Question: I am working on a long complex query:
'''
DECLARE @userParam VARCHAR(100)
,@startDateParam DATETIME
,@endDateParam DATETIME
,@orgTeamPK VARCHAR(100)
,@teamId VARCHAR(100)
,@productId VARCHAR(100)
SET @userParam = '%'
SET @startDateParam = '2013-09-02 00:00:00'
SET @endDateParam = '2013-09-08 00:00:00'
SET @orgTeamPK = '%'
SET @teamId = '%'
SET @productId = '%'
SELECT '3' AS RowType
,DTH.PointPerson AS Person
,'' AS [Status]
,'' AS OrganizationalTeam
,'' AS Project
,'' AS Sprint
,'' AS Story
,'Subtotal:' AS Task
,CAST(SUM(CASE
WHEN DATEPART(dw, DTH.ActivityDate) = 2
THEN DTH.[Hours]
ELSE 0
END) AS VARCHAR(20)) AS MondayHours
,CAST(SUM(CASE
WHEN DATEPART(dw, DTH.ActivityDate) = 3
THEN DTH.[Hours]
ELSE 0
END) AS VARCHAR(20)) AS TuesdayHours
,CAST(SUM(CASE
WHEN DATEPART(dw, DTH.ActivityDate) = 4
THEN DTH.[Hours]
ELSE 0
END) AS VARCHAR(20)) AS WednesdayHours
,CAST(SUM(CASE
WHEN DATEPART(dw, DTH.ActivityDate) = 5
THEN DTH.[Hours]
ELSE 0
END) AS VARCHAR(20)) AS ThursdayHours
,CAST(SUM(CASE
WHEN DATEPART(dw, DTH.ActivityDate) = 6
THEN DTH.[Hours]
ELSE 0
END) AS VARCHAR(20)) AS FridayHours
,CAST(SUM(CASE
WHEN DATEPART(dw, DTH.ActivityDate) = 7
THEN DTH.[Hours]
ELSE 0
END) AS VARCHAR(20)) AS SaturdayHours
,CAST(SUM(CASE
WHEN DATEPART(dw, DTH.ActivityDate) = 1
THEN DTH.[Hours]
ELSE 0
END) AS VARCHAR(20)) AS SundayHours
,CAST(SUM(DTH.[Hours]) AS VARCHAR(20)) AS TotalHours
FROM DailyTaskHours DTH
LEFT JOIN Task TSK ON DTH.TaskId = TSK.PK_Task
LEFT JOIN Story STY ON TSK.StoryId = STY.PK_Story
LEFT JOIN NonScrumStory NSS ON DTH.NonScrumStoryId = NSS.PK_NonScrumStory
LEFT JOIN Sprint SPT ON STY.SprintId = SPT.PK_Sprint
LEFT JOIN Product PDT ON STY.ProductId = PDT.PK_Product
LEFT JOIN ProductTeamUser PTU ON TSK.ProductTeamUserId = PTU.PK_ProductTeamUser
LEFT JOIN [User] USR ON PTU.UserId = USR.PK_User
LEFT JOIN OrganizationalTeam OLT ON USR.OrganizationalTeamId = OLT.PK_OrganizationalTeam
LEFT JOIN UserAuthorization UAN2 ON (PDT.PK_Product = UAN2.ProductId AND UAN2.Deleted IS NULL)
WHERE DTH.PointPerson LIKE @userParam
AND ActivityDate >= @startDateParam
AND ActivityDate <= @endDateParam
AND COALESCE(OLT.PK_OrganizationalTeam,'') LIKE @orgTeamPK
AND UAN2.ProductId LIKE @productId
GROUP BY DTH.PointPerson
HAVING SUM(DTH.[Hours]) > 0
) AS My_View
--
UNION
--
SELECT '3' AS RowType
,DTH.PointPerson AS Person
,'' AS [Status]
,'' AS OrganizationalTeam
,'' AS Project
,'' AS Sprint
,'' AS Story
,'Subtotal:' AS Task
,CAST(SUM(CASE
WHEN DATEPART(dw, DTH.ActivityDate) = 2
THEN DTH.[Hours]
ELSE 0
END) AS VARCHAR(20)) AS MondayHours
,CAST(SUM(CASE
WHEN DATEPART(dw, DTH.ActivityDate) = 3
THEN DTH.[Hours]
ELSE 0
END) AS VARCHAR(20)) AS TuesdayHours
,CAST(SUM(CASE
WHEN DATEPART(dw, DTH.ActivityDate) = 4
THEN DTH.[Hours]
ELSE 0
END) AS VARCHAR(20)) AS WednesdayHours
,CAST(SUM(CASE
WHEN DATEPART(dw, DTH.ActivityDate) = 5
THEN DTH.[Hours]
ELSE 0
END) AS VARCHAR(20)) AS ThursdayHours
,CAST(SUM(CASE
WHEN DATEPART(dw, DTH.ActivityDate) = 6
THEN DTH.[Hours]
ELSE 0
END) AS VARCHAR(20)) AS FridayHours
,CAST(SUM(CASE
WHEN DATEPART(dw, DTH.ActivityDate) = 7
THEN DTH.[Hours]
ELSE 0
END) AS VARCHAR(20)) AS SaturdayHours
,CAST(SUM(CASE
WHEN DATEPART(dw, DTH.ActivityDate) = 1
THEN DTH.[Hours]
ELSE 0
END) AS VARCHAR(20)) AS SundayHours
,CAST(SUM(DTH.[Hours]) AS VARCHAR(20)) AS TotalHours
FROM DailyTaskHours DTH
LEFT JOIN Task TSK ON DTH.TaskId = TSK.PK_Task
LEFT JOIN Story STY ON TSK.StoryId = STY.PK_Story
LEFT JOIN NonScrumStory NSS ON DTH.NonScrumStoryId = NSS.PK_NonScrumStory
LEFT JOIN Sprint SPT ON STY.SprintId = SPT.PK_Sprint
LEFT JOIN Product PDT ON STY.ProductId = PDT.PK_Product
LEFT JOIN ProductTeamUser PTU ON TSK.ProductTeamUserId = PTU.PK_ProductTeamUser
LEFT JOIN [User] USR ON PTU.UserId = USR.PK_User
LEFT JOIN OrganizationalTeam OLT ON USR.OrganizationalTeamId = OLT.PK_OrganizationalTeam
LEFT JOIN UserAuthorization UAN1 ON (USR.PK_User = UAN1.UserId AND UAN1.Deleted IS NULL)
WHERE DTH.PointPerson LIKE @userParam
AND ActivityDate >= @startDateParam
AND ActivityDate <= @endDateParam
AND COALESCE(OLT.PK_OrganizationalTeam,'') LIKE @orgTeamPK
AND UAN1.OrganizationalTeamId LIKE @teamId
GROUP BY DTH.PointPerson
HAVING SUM(DTH.[Hours]) > 0
'''
There are two rows that can be generated and put in rowtype 3. They have a UNION between them so both results will be shown and but duplicates will not. This is working as expected, however there are cases that because not all of the cells add up between rows, it shows two versions of the row. If this happens I want to just show the row there the last cell is larger (Total column).
How do I achieve this?
Edit (an attempt to clarify):
I have a union that sometimes results in two rows for the same person:
If this happens I just want to show the row with the higher total instead of both. How do I do that?

Edit2:
Updated with suggestions.. still having the same results. What is wrong?
'''
SELECT RowType
,Person
,[Status]
,OrganizationalTeam
,Project
,Sprint
,Story
,[Task]
,MondayHours
,TuesdayHours
,WednesdayHours
,ThursdayHours
,FridayHours
,SaturdayHours
,SundayHours
,MAX(DerivedTable.TotalHours)
FROM (
SELECT '3' AS RowType
,DTH.PointPerson AS Person
,'' AS [Status]
,'' AS OrganizationalTeam
,'' AS Project
,'' AS Sprint
,'' AS Story
,'Subtotal:' AS Task
,CAST(SUM(CASE
WHEN DATEPART(dw, DTH.ActivityDate) = 2
THEN DTH.[Hours]
ELSE 0
END) AS VARCHAR(20)) AS MondayHours
,CAST(SUM(CASE
WHEN DATEPART(dw, DTH.ActivityDate) = 3
THEN DTH.[Hours]
ELSE 0
END) AS VARCHAR(20)) AS TuesdayHours
,CAST(SUM(CASE
WHEN DATEPART(dw, DTH.ActivityDate) = 4
THEN DTH.[Hours]
ELSE 0
END) AS VARCHAR(20)) AS WednesdayHours
,CAST(SUM(CASE
WHEN DATEPART(dw, DTH.ActivityDate) = 5
THEN DTH.[Hours]
ELSE 0
END) AS VARCHAR(20)) AS ThursdayHours
,CAST(SUM(CASE
WHEN DATEPART(dw, DTH.ActivityDate) = 6
THEN DTH.[Hours]
ELSE 0
END) AS VARCHAR(20)) AS FridayHours
,CAST(SUM(CASE
WHEN DATEPART(dw, DTH.ActivityDate) = 7
THEN DTH.[Hours]
ELSE 0
END) AS VARCHAR(20)) AS SaturdayHours
,CAST(SUM(CASE
WHEN DATEPART(dw, DTH.ActivityDate) = 1
THEN DTH.[Hours]
ELSE 0
END) AS VARCHAR(20)) AS SundayHours
,CAST(SUM(DTH.[Hours]) AS VARCHAR(20)) AS TotalHours
FROM DailyTaskHours DTH
LEFT JOIN Task TSK ON DTH.TaskId = TSK.PK_Task
LEFT JOIN Story STY ON TSK.StoryId = STY.PK_Story
LEFT JOIN NonScrumStory NSS ON DTH.NonScrumStoryId = NSS.PK_NonScrumStory
LEFT JOIN Sprint SPT ON STY.SprintId = SPT.PK_Sprint
LEFT JOIN Product PDT ON STY.ProductId = PDT.PK_Product
LEFT JOIN ProductTeamUser PTU ON TSK.ProductTeamUserId = PTU.PK_ProductTeamUser
LEFT JOIN [User] USR ON PTU.UserId = USR.PK_User
LEFT JOIN OrganizationalTeam OLT ON USR.OrganizationalTeamId = OLT.PK_OrganizationalTeam
LEFT JOIN UserAuthorization UAN2 ON (
PDT.PK_Product = UAN2.ProductId
AND UAN2.Deleted IS NULL
)
WHERE DTH.PointPerson LIKE @userParam
AND ActivityDate >= @startDateParam
AND ActivityDate <= @endDateParam
AND COALESCE(OLT.PK_OrganizationalTeam, '') LIKE @orgTeamPK
AND UAN2.ProductId LIKE @productId
GROUP BY DTH.PointPerson
HAVING SUM(DTH.[Hours]) > 0
--
UNION
--
SELECT '3' AS RowType
,DTH.PointPerson AS Person
,'' AS [Status]
,'' AS OrganizationalTeam
,'' AS Project
,'' AS Sprint
,'' AS Story
,'Subtotal:' AS Task
,CAST(SUM(CASE
WHEN DATEPART(dw, DTH.ActivityDate) = 2
THEN DTH.[Hours]
ELSE 0
END) AS VARCHAR(20)) AS MondayHours
,CAST(SUM(CASE
WHEN DATEPART(dw, DTH.ActivityDate) = 3
THEN DTH.[Hours]
ELSE 0
END) AS VARCHAR(20)) AS TuesdayHours
,CAST(SUM(CASE
WHEN DATEPART(dw, DTH.ActivityDate) = 4
THEN DTH.[Hours]
ELSE 0
END) AS VARCHAR(20)) AS WednesdayHours
,CAST(SUM(CASE
WHEN DATEPART(dw, DTH.ActivityDate) = 5
THEN DTH.[Hours]
ELSE 0
END) AS VARCHAR(20)) AS ThursdayHours
,CAST(SUM(CASE
WHEN DATEPART(dw, DTH.ActivityDate) = 6
THEN DTH.[Hours]
ELSE 0
END) AS VARCHAR(20)) AS FridayHours
,CAST(SUM(CASE
WHEN DATEPART(dw, DTH.ActivityDate) = 7
THEN DTH.[Hours]
ELSE 0
END) AS VARCHAR(20)) AS SaturdayHours
,CAST(SUM(CASE
WHEN DATEPART(dw, DTH.ActivityDate) = 1
THEN DTH.[Hours]
ELSE 0
END) AS VARCHAR(20)) AS SundayHours
,CAST(SUM(DTH.[Hours]) AS VARCHAR(20)) AS TotalHours
FROM DailyTaskHours DTH
LEFT JOIN Task TSK ON DTH.TaskId = TSK.PK_Task
LEFT JOIN Story STY ON TSK.StoryId = STY.PK_Story
LEFT JOIN NonScrumStory NSS ON DTH.NonScrumStoryId = NSS.PK_NonScrumStory
LEFT JOIN Sprint SPT ON STY.SprintId = SPT.PK_Sprint
LEFT JOIN Product PDT ON STY.ProductId = PDT.PK_Product
LEFT JOIN ProductTeamUser PTU ON TSK.ProductTeamUserId = PTU.PK_ProductTeamUser
LEFT JOIN [User] USR ON PTU.UserId = USR.PK_User
LEFT JOIN OrganizationalTeam OLT ON USR.OrganizationalTeamId = OLT.PK_OrganizationalTeam
LEFT JOIN UserAuthorization UAN1 ON (
USR.PK_User = UAN1.UserId
AND UAN1.Deleted IS NULL
)
WHERE DTH.PointPerson LIKE @userParam
AND ActivityDate >= @startDateParam
AND ActivityDate <= @endDateParam
AND COALESCE(OLT.PK_OrganizationalTeam, '') LIKE @orgTeamPK
AND UAN1.OrganizationalTeamId LIKE @teamId
GROUP BY DTH.PointPerson
HAVING SUM(DTH.[Hours]) > 0
) AS DerivedTable
GROUP BY
DerivedTable.RowType,
DerivedTable.Person,
DerivedTable.[Status],
DerivedTable.OrganizationalTeam,
DerivedTable.Project,
DerivedTable.Sprint,
DerivedTable.Story,
DerivedTable.[Task],
DerivedTable.MondayHours,
DerivedTable.TuesdayHours,
DerivedTable.WednesdayHours,
DerivedTable.ThursdayHours,
DerivedTable.FridayHours,
DerivedTable.SaturdayHours,
DerivedTable.SundayHours,
DerivedTable.TotalHours
'''
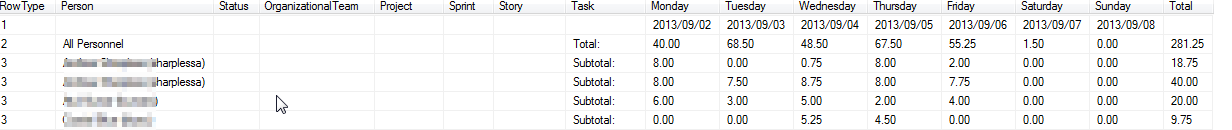
Answer: How about you wrap the union queries in an outer query, and then use an aggregate to get the higher total column like this (simplified for brevity):
'''
SELECT a.COL1, a.COL2, MAX(a.TOTAL) AS Total
FROM
(
SELECT COL1, COL2, TOTAL
FROM TABLE1
...
UNION ALL
SELECT COL1, COL2, TOTAL
FROM TABLE2
...
) a
'''
GROUP BY a.COL1, a.COL2
You can also use additional aggregate functions 'MIN'/'MAX' for other columns where you expect duplicates, and you can even mix these up with 'CASE' statements for more complex scenarios.